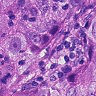
Metastatic tissue present: yes